A 2-D grayscale encoding of one vibration snapshot from a rotor kit is shown. What is the most likely rotor condition (normal, misalignment, unbalance, looseness)?
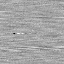
Answer: misalignment